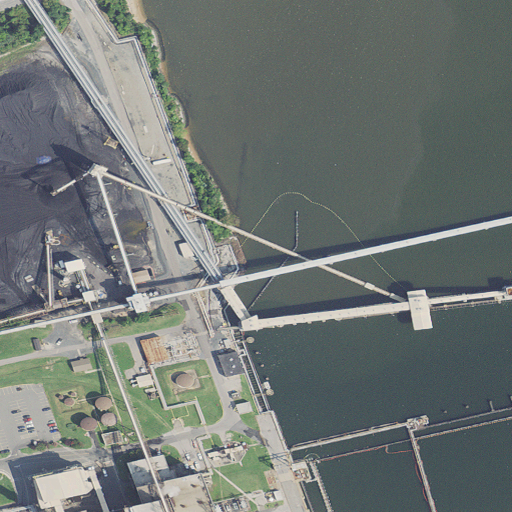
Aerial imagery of cape in Maryland named Goose Neck containing open water, high intensity development, medium intensity development, low intensity development, and open development